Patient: sex M, age 51
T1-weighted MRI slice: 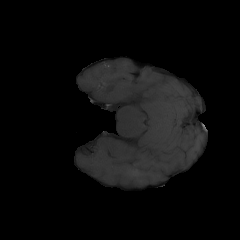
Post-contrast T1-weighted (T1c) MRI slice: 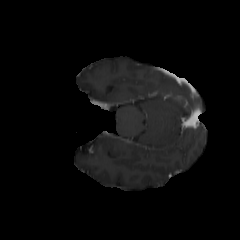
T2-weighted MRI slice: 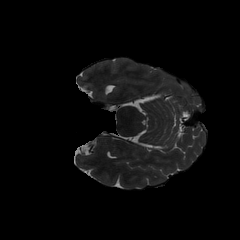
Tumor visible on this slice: no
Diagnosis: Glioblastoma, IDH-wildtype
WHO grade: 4